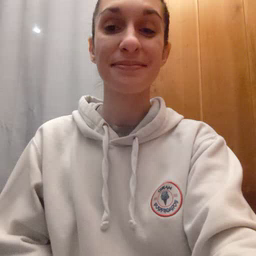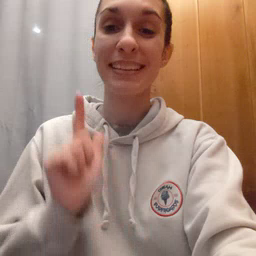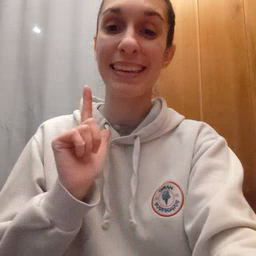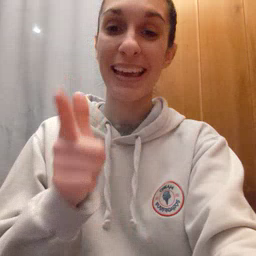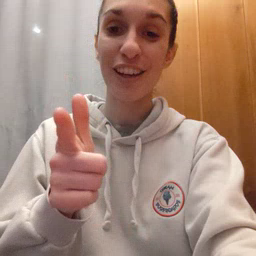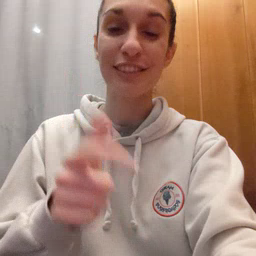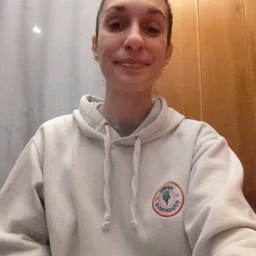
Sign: later